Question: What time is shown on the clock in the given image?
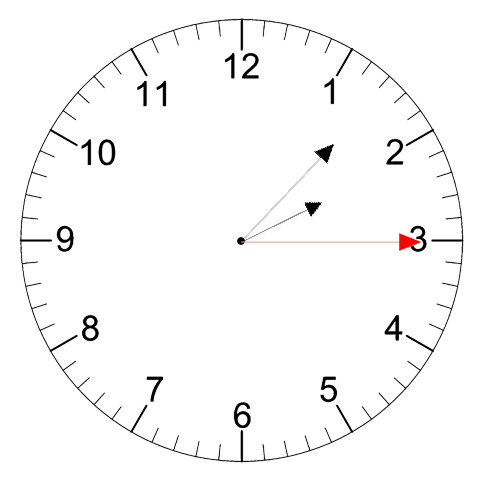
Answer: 02:07:15